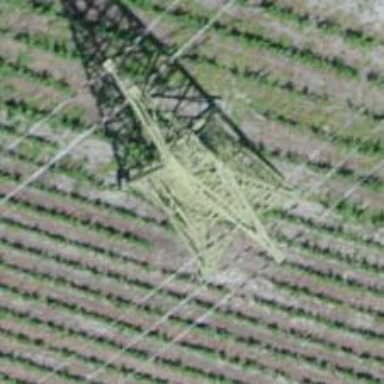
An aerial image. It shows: Three power lines with cables.